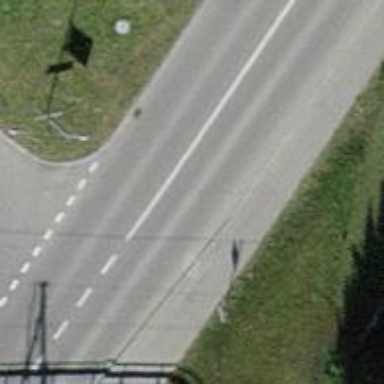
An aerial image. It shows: Uncontrolled zebra crossing on the road.